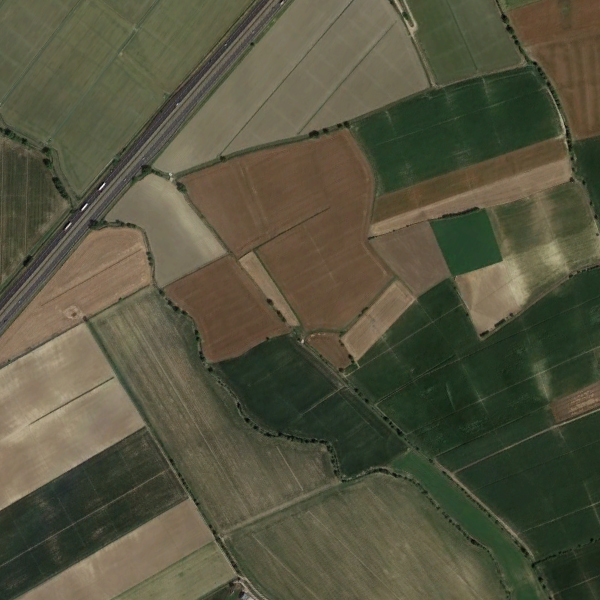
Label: Farmland